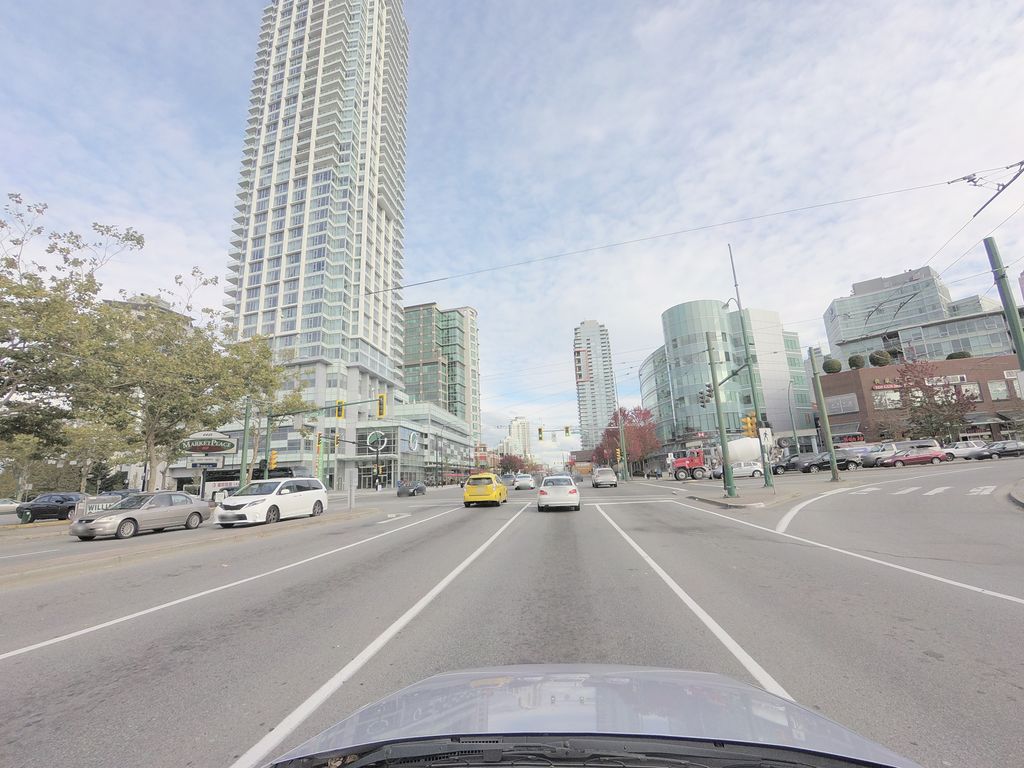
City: vancouver